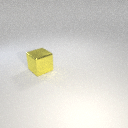
large yellow metal cube